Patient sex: F
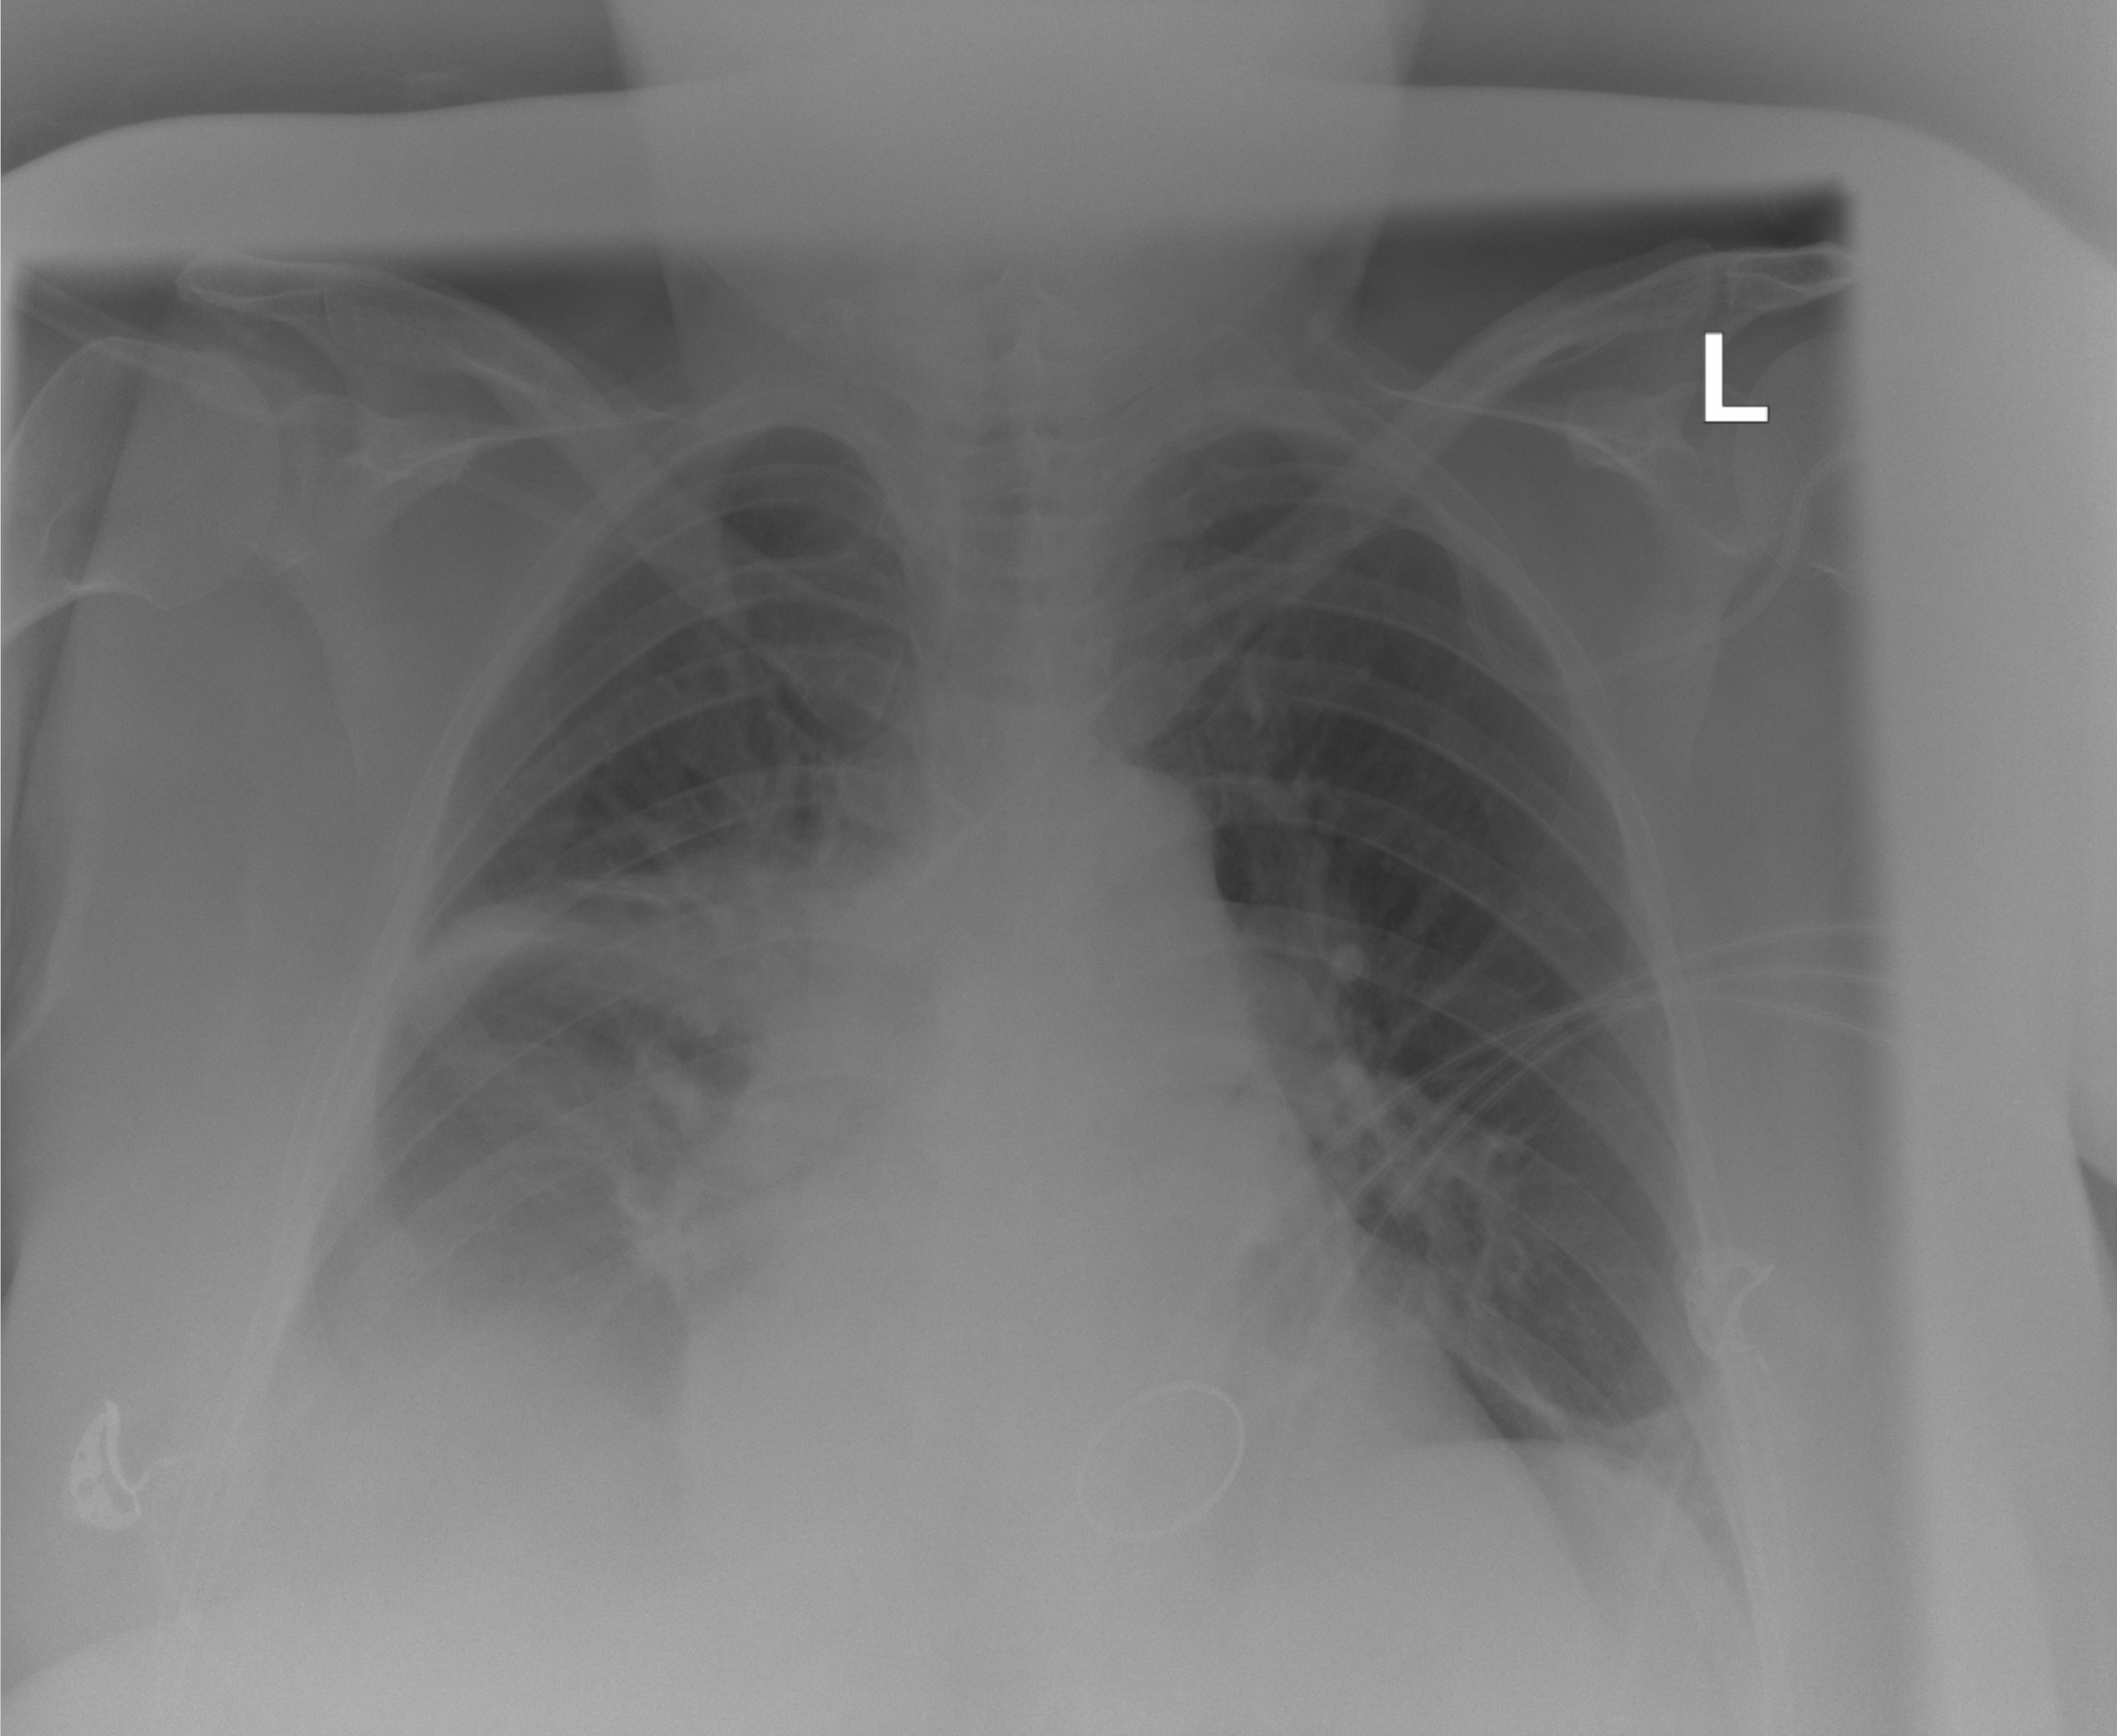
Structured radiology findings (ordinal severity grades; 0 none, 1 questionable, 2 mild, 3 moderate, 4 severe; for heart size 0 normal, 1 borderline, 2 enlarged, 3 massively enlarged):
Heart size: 1
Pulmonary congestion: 0
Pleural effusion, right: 2
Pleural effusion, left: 1
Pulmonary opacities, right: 2
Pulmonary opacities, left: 0
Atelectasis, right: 2
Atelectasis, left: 2